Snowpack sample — Loveland Pass, Silver Plume, Colorado, USA (2/11/26, 12:00 PM MST)
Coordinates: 39.663, -105.886
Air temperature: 35 °F
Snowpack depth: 82 cm
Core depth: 20 cm
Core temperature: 17.6 °F
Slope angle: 13°, slope face: 12°
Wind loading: high
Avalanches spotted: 1
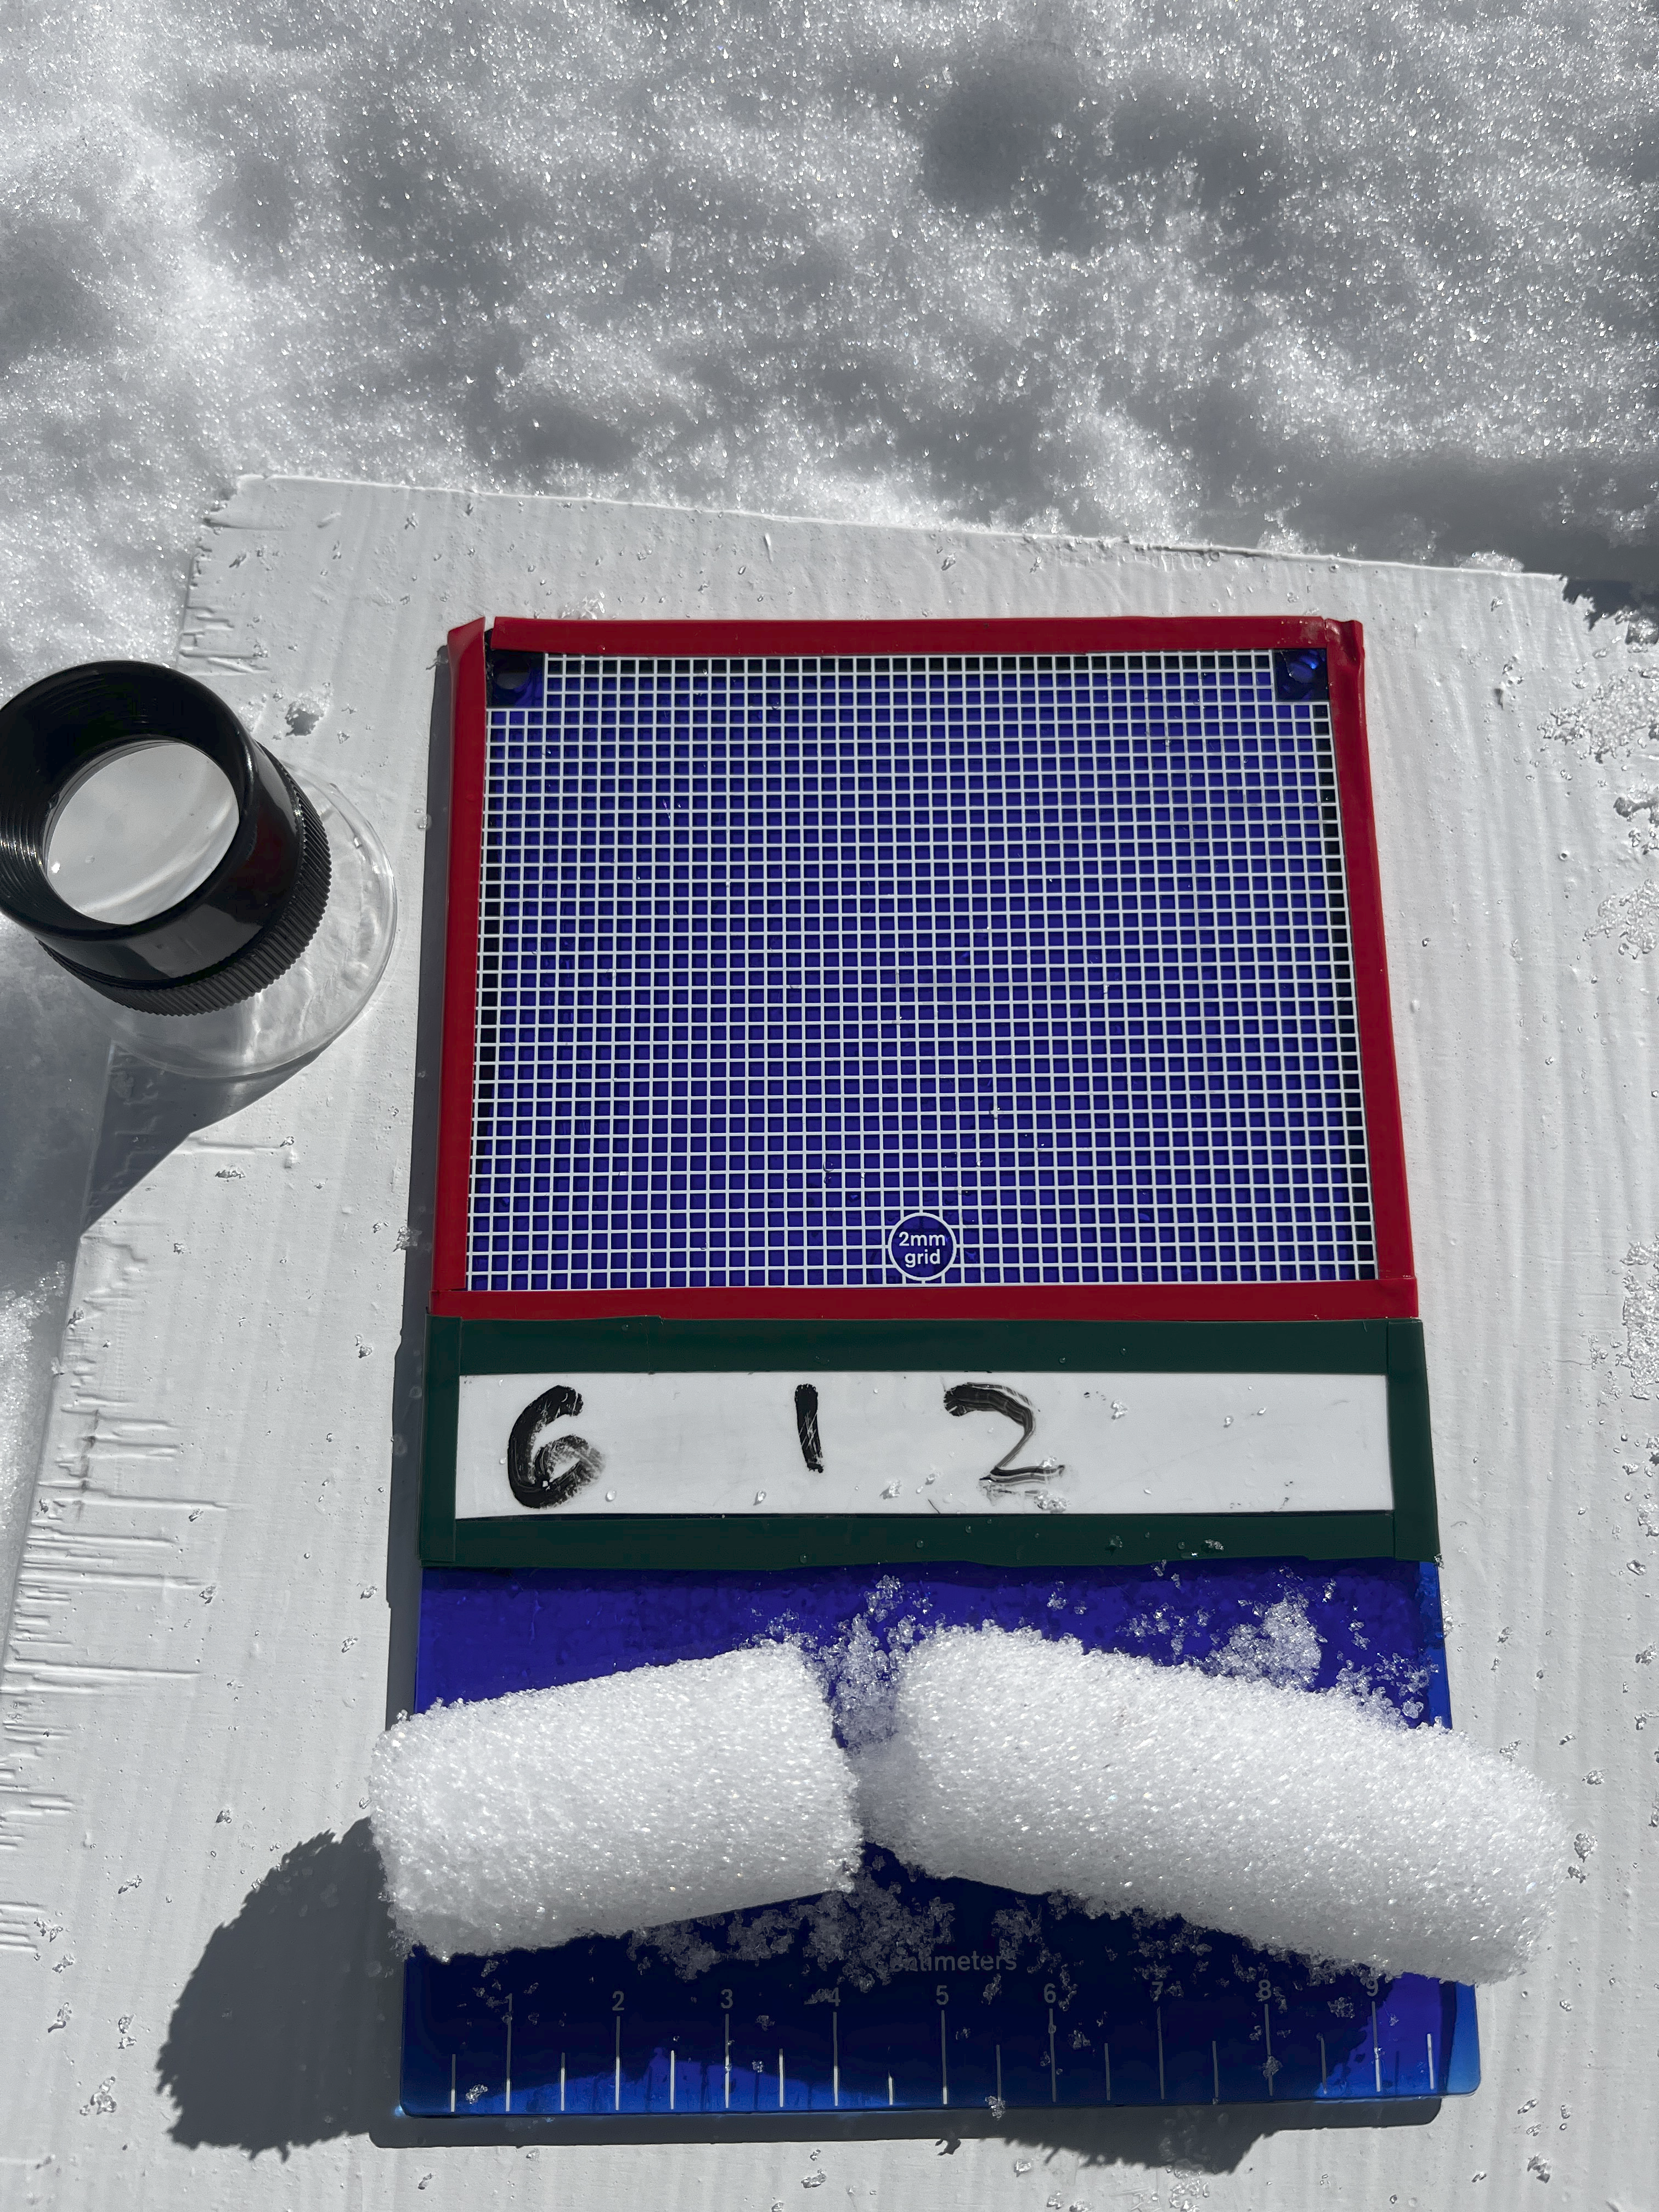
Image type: crystal_card
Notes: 1 small avalanche spotted on the north side of the bowl, lots of wind loading